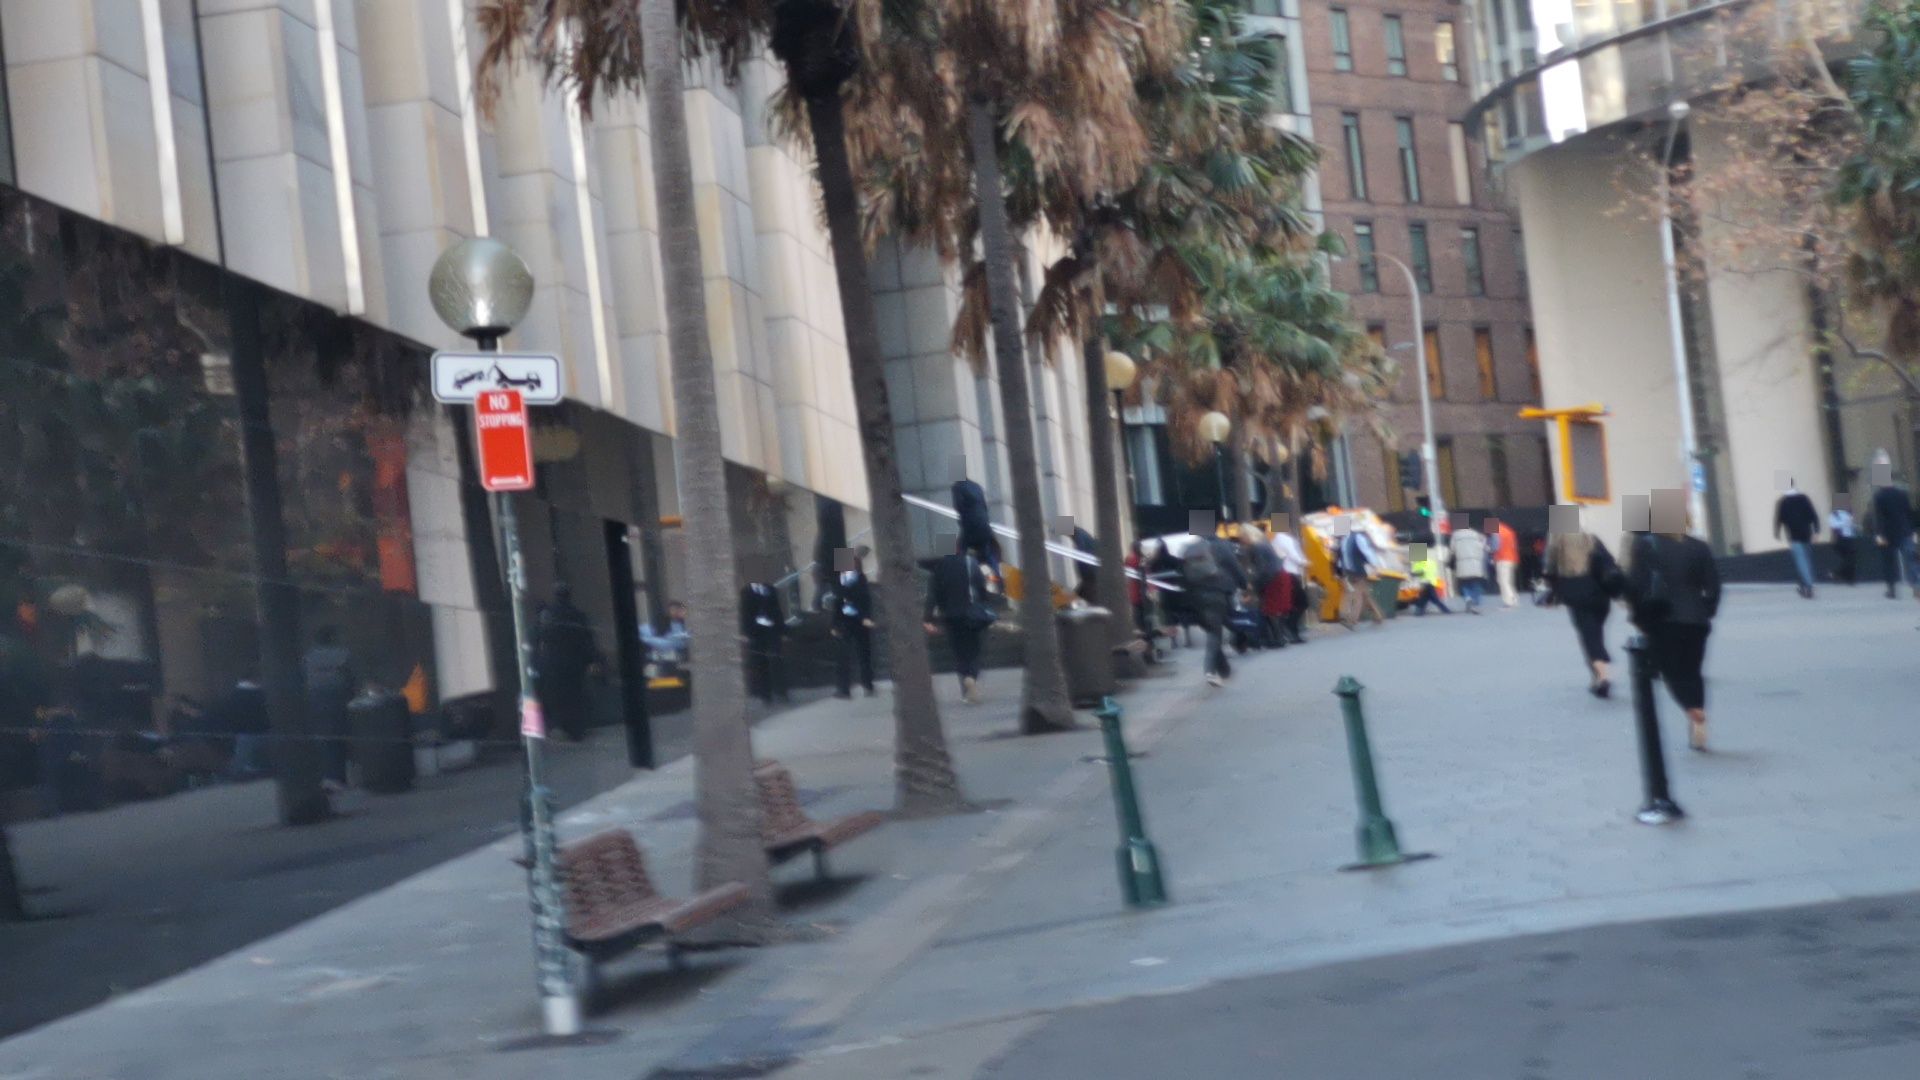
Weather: rainy
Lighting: day
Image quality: slightly poor
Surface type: walking surface
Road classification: pedestrian, unclassified
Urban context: urban centre
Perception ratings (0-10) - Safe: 3.01, Lively: 9.27, Beautiful: 2.61, Boring: 1.32, Depressing: 5.97, Wealthy: 8.82